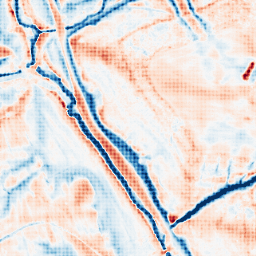
Category: edge_preserving
Decomposition family: guided
Decomposition parameters: radius: 8
eps: 0.001
Upsampling method: sinc_hamming
Upsampling parameters: scale: 4
kernel_size: 4
Upsampling scale: 4